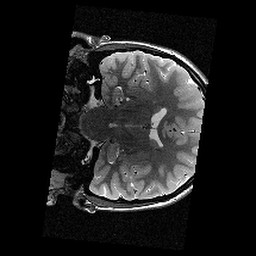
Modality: T2w
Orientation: coronal
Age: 12
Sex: female
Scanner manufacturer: siemens
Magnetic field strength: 3 T
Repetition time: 9.23 s
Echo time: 0.067 s